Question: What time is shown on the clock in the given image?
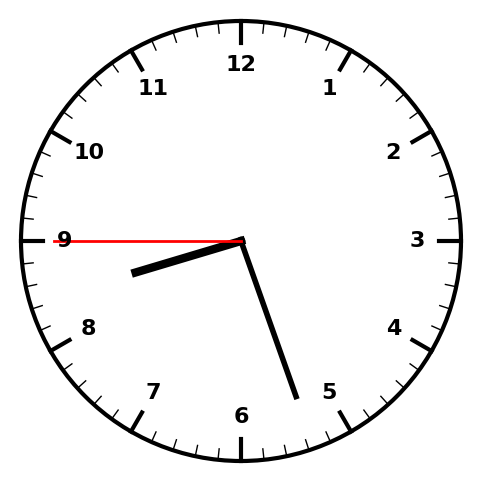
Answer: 08:26:45